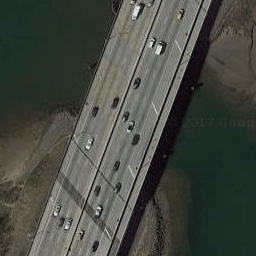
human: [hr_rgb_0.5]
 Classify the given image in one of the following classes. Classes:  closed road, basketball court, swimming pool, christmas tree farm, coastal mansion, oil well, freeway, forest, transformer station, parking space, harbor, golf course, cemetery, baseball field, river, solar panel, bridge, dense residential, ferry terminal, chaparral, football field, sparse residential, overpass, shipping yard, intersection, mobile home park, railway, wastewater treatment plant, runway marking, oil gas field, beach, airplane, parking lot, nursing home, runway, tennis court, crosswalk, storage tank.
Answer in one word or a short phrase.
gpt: bridge